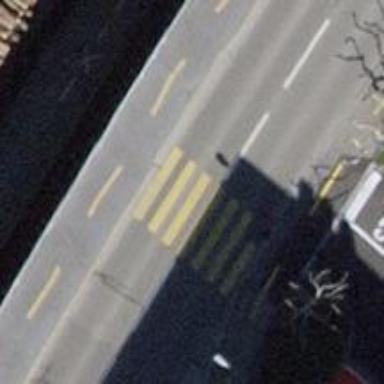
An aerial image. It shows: Marked zebra crossing on the road.